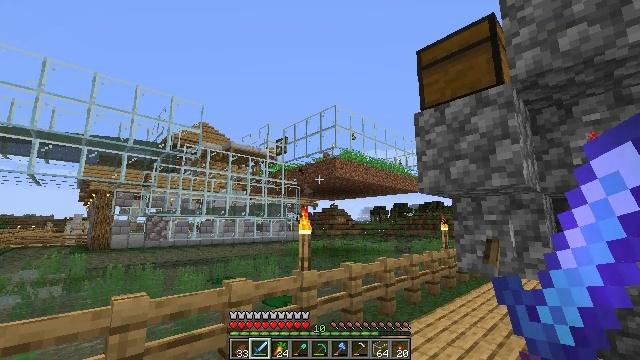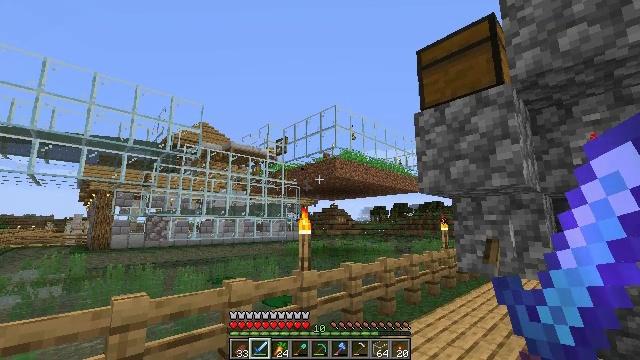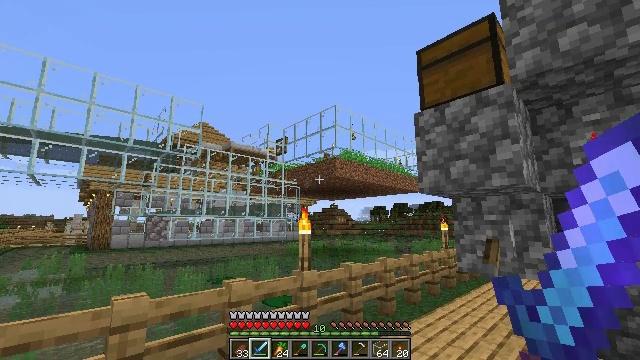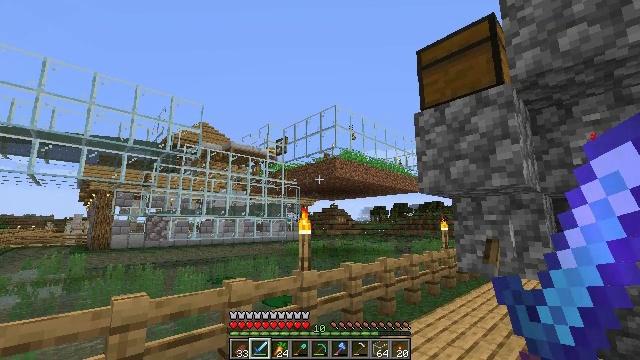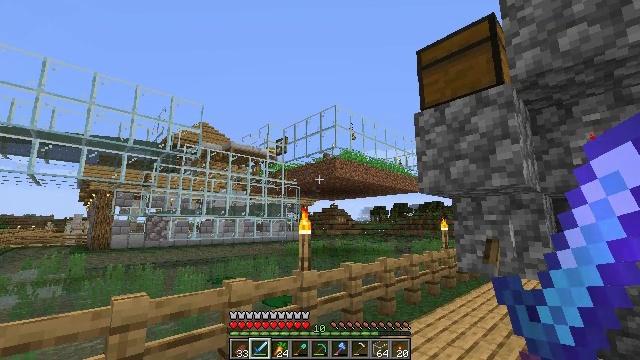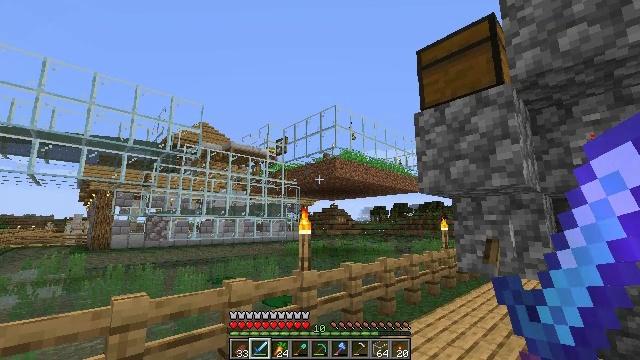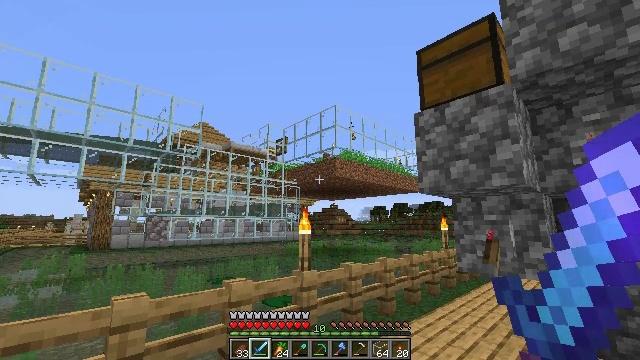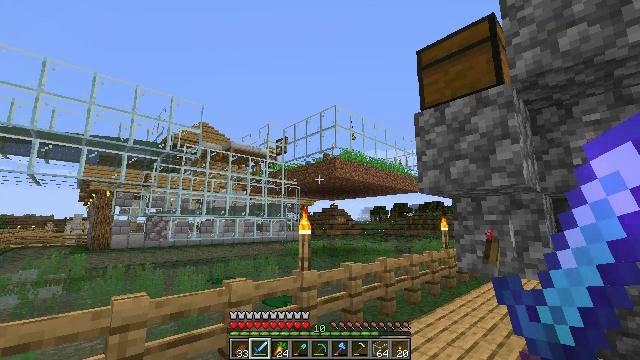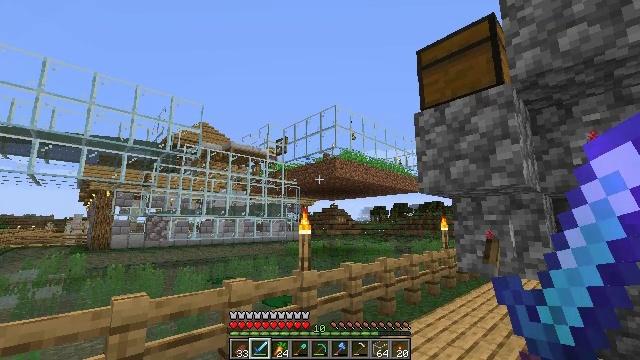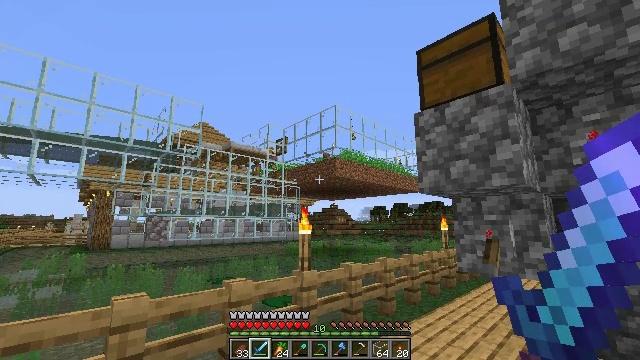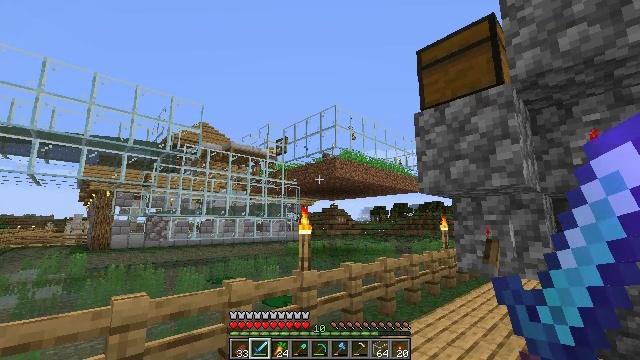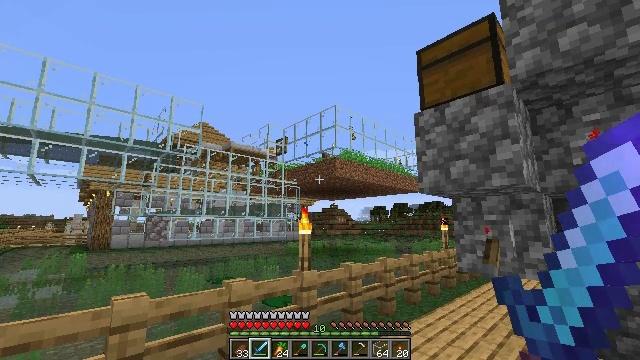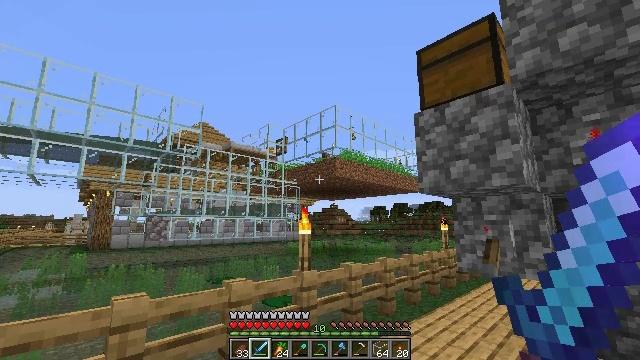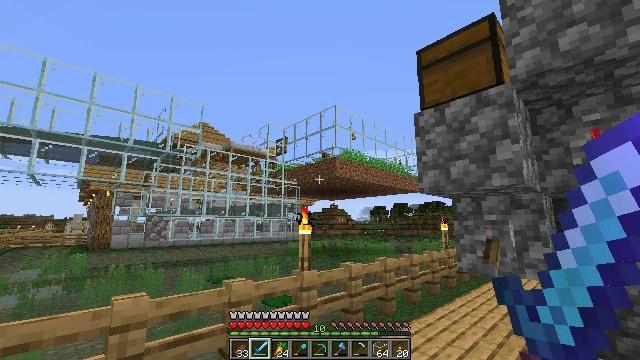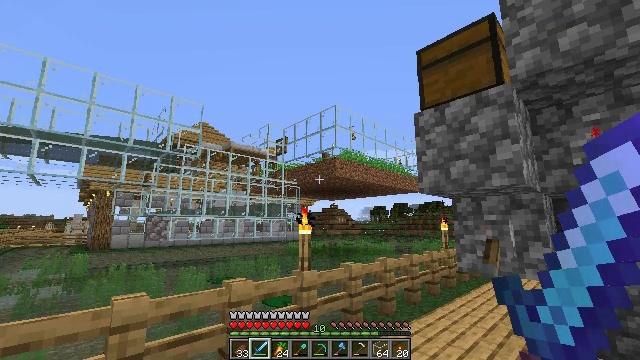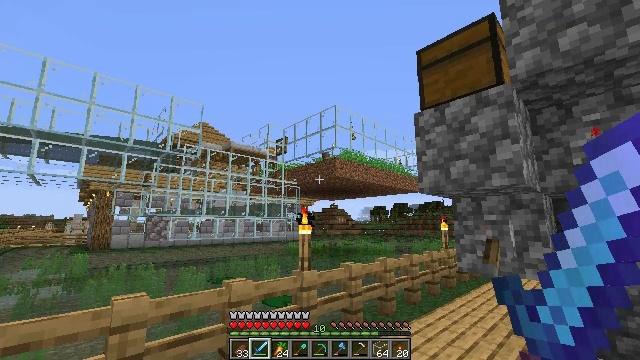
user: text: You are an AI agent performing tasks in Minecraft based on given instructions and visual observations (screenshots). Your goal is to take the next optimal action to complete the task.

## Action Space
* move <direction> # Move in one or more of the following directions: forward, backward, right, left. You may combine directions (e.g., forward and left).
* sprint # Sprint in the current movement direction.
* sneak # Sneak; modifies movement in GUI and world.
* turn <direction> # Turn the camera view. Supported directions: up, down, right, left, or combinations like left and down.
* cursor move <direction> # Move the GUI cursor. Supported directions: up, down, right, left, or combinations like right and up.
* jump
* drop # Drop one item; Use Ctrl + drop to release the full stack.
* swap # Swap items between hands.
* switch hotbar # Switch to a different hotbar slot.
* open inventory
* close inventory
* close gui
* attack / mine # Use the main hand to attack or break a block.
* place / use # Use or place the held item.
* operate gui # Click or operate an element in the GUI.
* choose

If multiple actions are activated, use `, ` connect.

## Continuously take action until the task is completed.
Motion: motion action
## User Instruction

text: craft item air
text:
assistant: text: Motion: no_op
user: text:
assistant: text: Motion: no_op
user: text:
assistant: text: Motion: no_op
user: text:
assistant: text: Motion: no_op
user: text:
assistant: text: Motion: no_op
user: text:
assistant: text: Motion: no_op
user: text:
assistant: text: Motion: no_op
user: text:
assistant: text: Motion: no_op
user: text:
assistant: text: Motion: no_op
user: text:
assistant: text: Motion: no_op
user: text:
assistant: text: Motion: no_op
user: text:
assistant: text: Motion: no_op
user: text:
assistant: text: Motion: no_op
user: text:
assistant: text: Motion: no_op
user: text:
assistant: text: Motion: no_op
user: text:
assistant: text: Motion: no_op
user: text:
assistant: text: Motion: no_op
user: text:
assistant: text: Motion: no_op
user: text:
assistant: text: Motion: no_op
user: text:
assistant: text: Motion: no_op
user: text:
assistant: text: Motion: no_op
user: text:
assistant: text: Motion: no_op
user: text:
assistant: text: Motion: no_op
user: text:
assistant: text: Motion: no_op
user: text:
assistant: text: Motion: no_op
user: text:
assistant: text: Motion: no_op
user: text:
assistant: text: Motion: no_op
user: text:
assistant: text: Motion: no_op
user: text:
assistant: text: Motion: no_op
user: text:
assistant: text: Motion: no_op